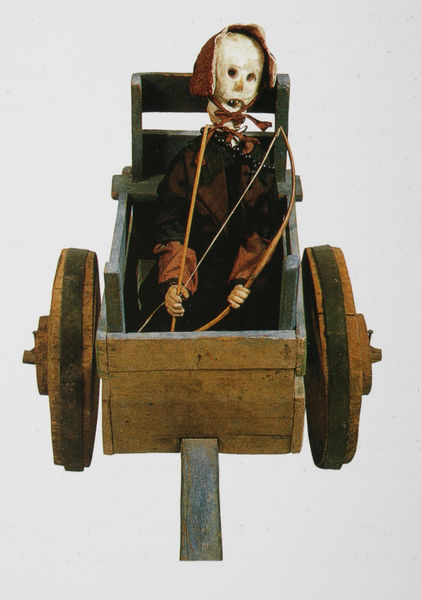
Titel: Death Cart
Künstler: José Benito Ortega
Standort: Santa Fe (New Mexico)
Institution: Spanish Colonial Arts Society Collection
Schlagwörter: kopf, schatten, weiß, grün, mädchen, braun, holz, kleid, kleider, licht, schwarz, rot, tuch, haube, schleife, alt, augen, schädel, tod, tot, bild, hände, figur, mantel, kind, karren, räder, skulptur, zügel, kopfbedeckung, sitz, bogen, farbe, kutsche, bank, karre, wagen, kopftuch, metall, plastik, foto, fotografie, kutscher, peitsche, deichsel, puppe, kasten, skelett, totenkopf, bleich, totenschädel, kinderwagen, pfeil, reifen, spielzeug, hohl, rotkäppchen, bollerwagen, sizen, mumie, klobig, täder, rädder, wagenkasten